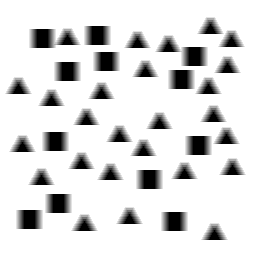
Squares: 12
Triangles: 26
Stars: 0
Total shapes: 38